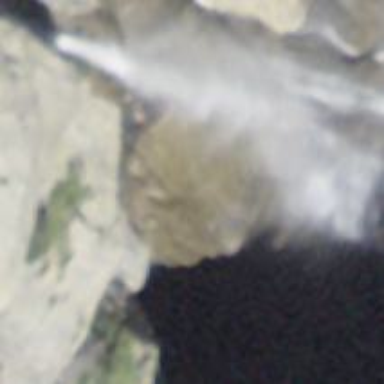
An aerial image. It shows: Beautiful waterfall in nature.